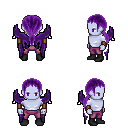
a pixel art fantasy rpg character, male body template, dark elf, purple skin, purple wings, magenta pants, purple ponytail hairstyle, leather bracers, black shoes, four views (front, back, left, right), 2x2 character sprite sheet, small pixel art, hard edges, no anti-aliasing